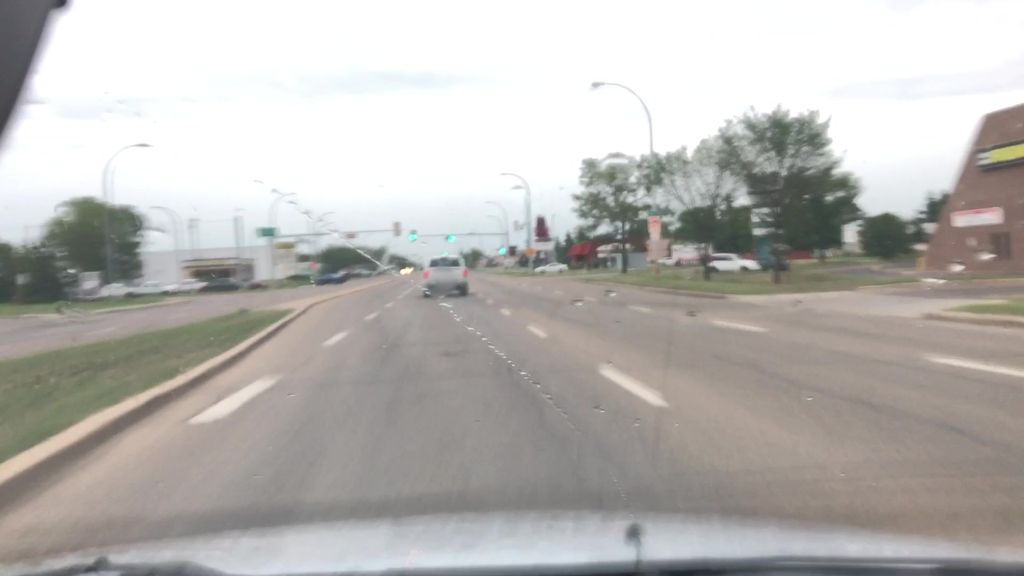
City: edmonton